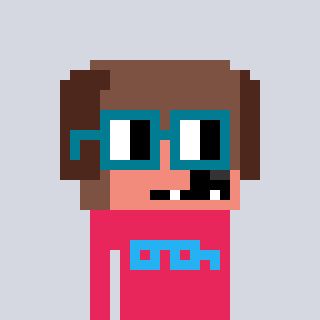
a pixel art character with square dark green glasses, a dog-shaped head and a redpinkish-colored body on a cool background